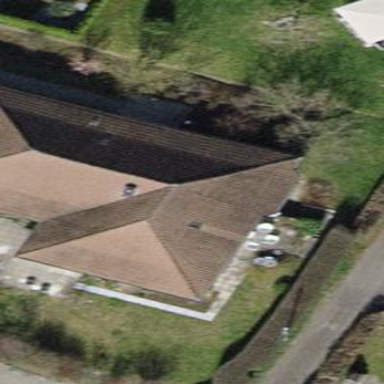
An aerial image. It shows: Detached building with gabled roof.